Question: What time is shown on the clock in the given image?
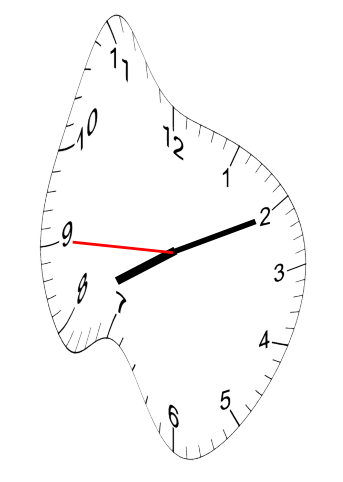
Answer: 08:10:45